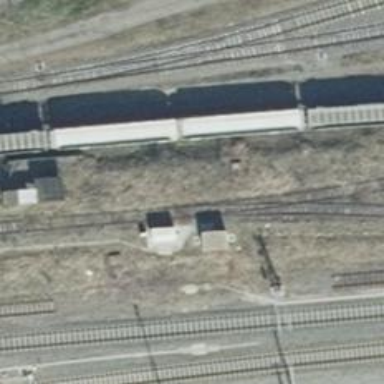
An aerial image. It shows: Unused railway yard.